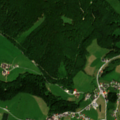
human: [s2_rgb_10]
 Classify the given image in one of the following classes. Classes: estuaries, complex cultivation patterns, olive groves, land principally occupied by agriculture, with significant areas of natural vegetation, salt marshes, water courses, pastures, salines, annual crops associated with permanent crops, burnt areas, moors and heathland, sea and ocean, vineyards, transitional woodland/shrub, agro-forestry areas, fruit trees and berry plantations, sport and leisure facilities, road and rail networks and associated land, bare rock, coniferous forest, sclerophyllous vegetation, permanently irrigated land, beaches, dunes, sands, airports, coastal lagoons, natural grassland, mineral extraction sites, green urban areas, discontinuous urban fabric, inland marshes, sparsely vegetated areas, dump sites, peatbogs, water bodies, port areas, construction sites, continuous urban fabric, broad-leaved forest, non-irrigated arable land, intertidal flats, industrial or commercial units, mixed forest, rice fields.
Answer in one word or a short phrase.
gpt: discontinuous urban fabric, pastures, broad-leaved forest, mixed forest